Question: In my app,
I want to imaplement the edit & delete functionality on table Cell.

How can i do that?
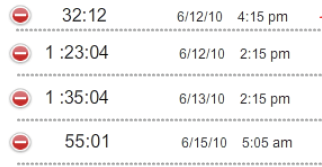
Answer: Follow this tutorial to get started it also has code to download.
<URL>
Happy coding